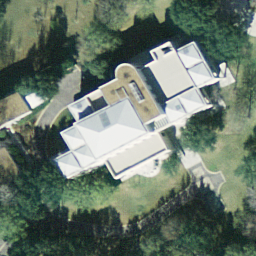
Label: residential